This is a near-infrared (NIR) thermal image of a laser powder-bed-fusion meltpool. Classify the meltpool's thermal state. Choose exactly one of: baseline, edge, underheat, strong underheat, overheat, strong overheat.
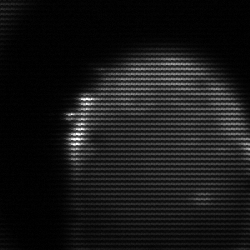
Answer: edge